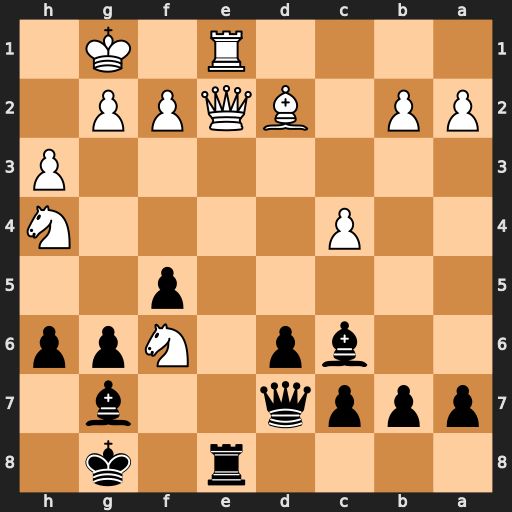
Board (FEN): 4r1k1/pppq2b1/2bp1Npp/5p2/2P4N/7P/PP1BQPP1/4R1K1
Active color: b
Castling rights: -
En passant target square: -
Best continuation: Bxf6 Qxe8+ Qxe8 Rxe8+ Bxe8